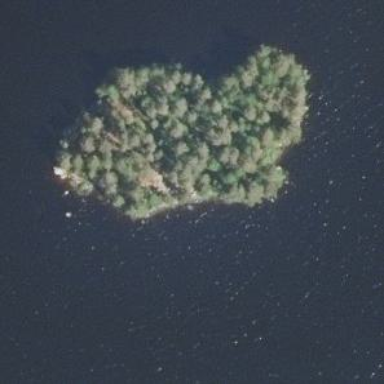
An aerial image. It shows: Islet surrounded by woodland.